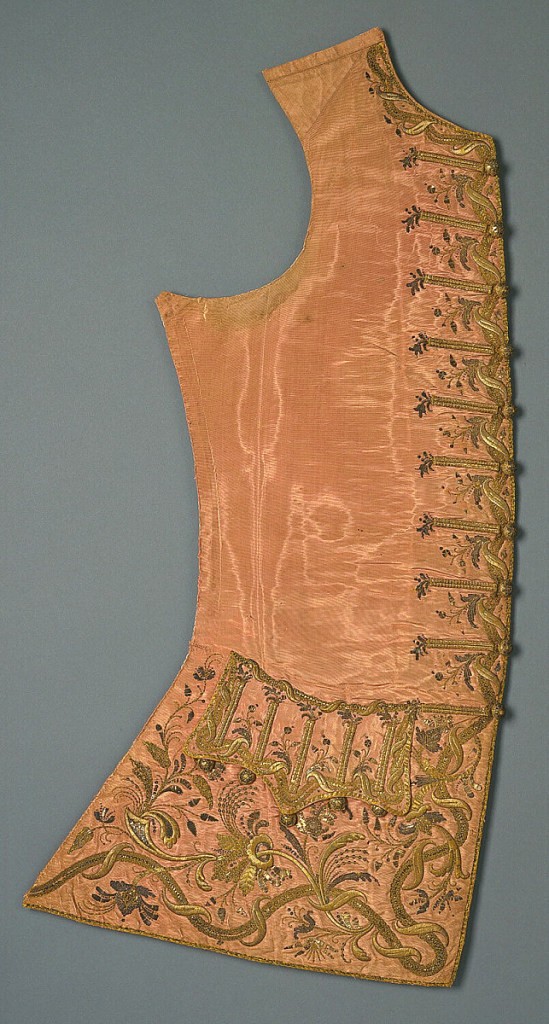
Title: Waistcoat
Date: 1750–70
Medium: silk, metal-wrapped threads with silk core, metallic sequins Technique: four metallic gold yarns couched on silk plain weave moiré; sequins sewn on; couching has been done over paper padding
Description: Metallic gold threads and sequins embroidered on pink moiré foundation.